Current action and preconditions to check: trajectory_clear

Your task: For each precondition in the list above, predict whether it will hold at this action.

Consider the current scene as observed from the mobile robot's camera, and analyze the predicted future states of all dynamic agents (e.g., people, animals, vehicles, or any moving entities) within the NEXT SECOND.

IMPORTANT: Only answer "very likely" if you are absolutely certain—based on strong, clear evidence—that a dynamic agent will violate the precondition in the predicted future state. Do NOT answer "very likely" for unlikely, ambiguous, or low-probability risks.

Ask yourself for each precondition: Is there a high probability, with clear and convincing evidence, that the predicted future states of any dynamic agent will interfere with the predicted future state of the currently executing action within the NEXT SECOND, causing that precondition to fail?

Assess the risk level based on these predictions. Use "likely" or "very likely" if motions create a clear risk of interference.

Use "neutral" or "improbable" if agents are nearby but their predicted paths are clearly diverging or non-conflicting.

Failure Risk Categories: "very improbable", "improbable", "neutral", "likely", "very likely"

Answer Format: Output ONLY the probability_of_failure value from these categories: "very improbable", "improbable", "neutral", "likely", "very likely"

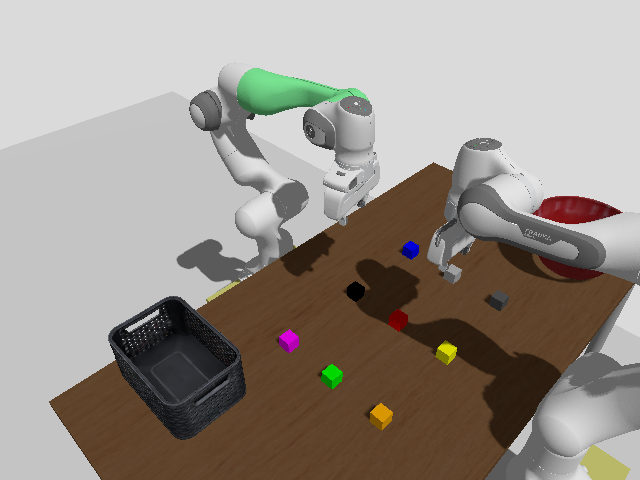

Answer: neutral